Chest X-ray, PA view. Patient: 27 years old, sex F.
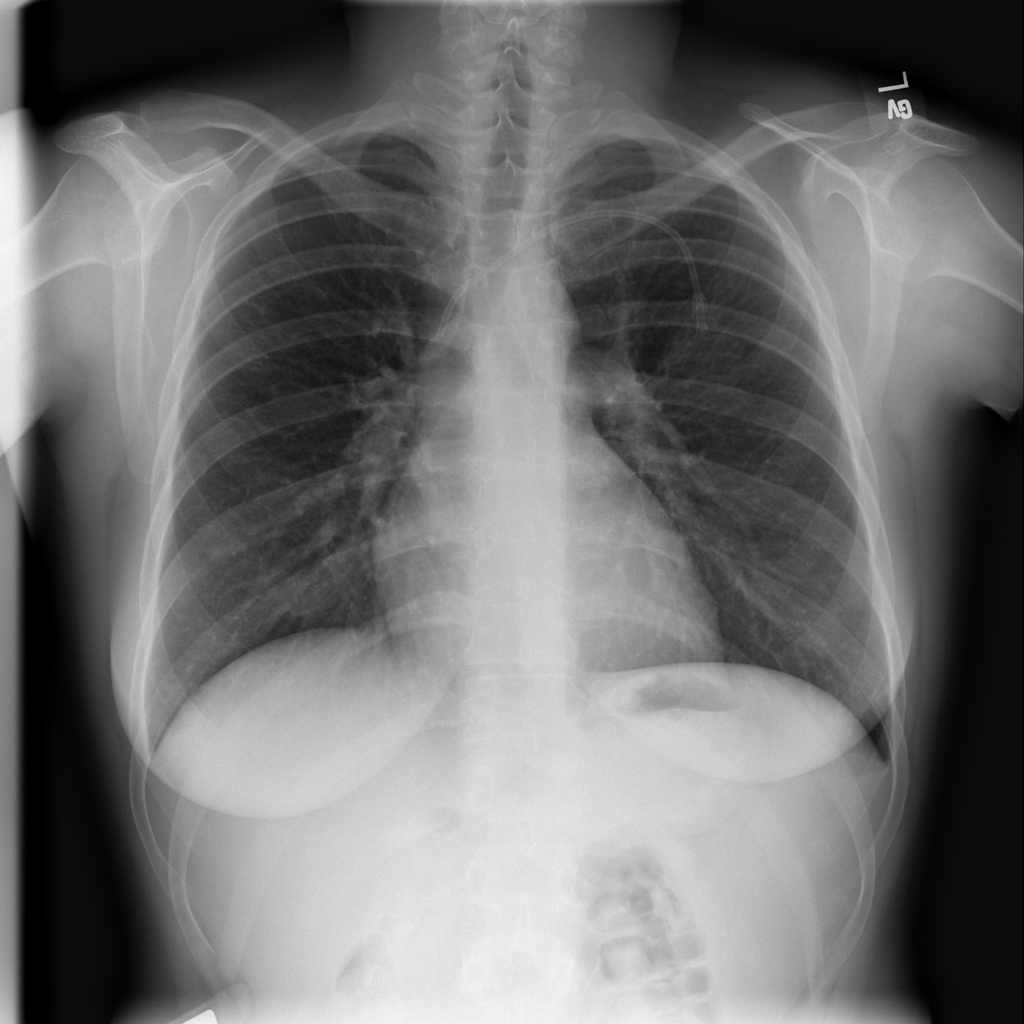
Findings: No Finding